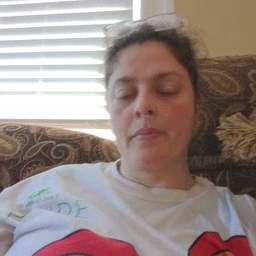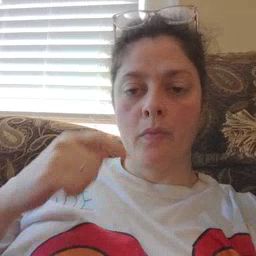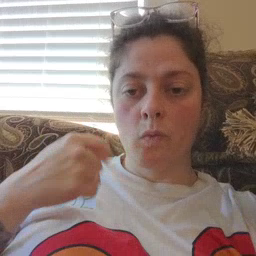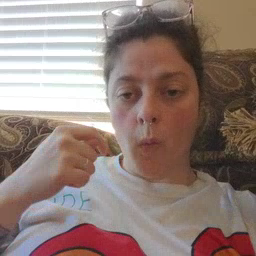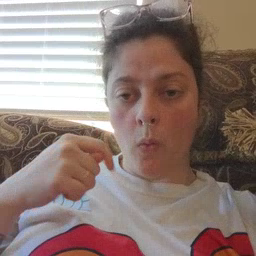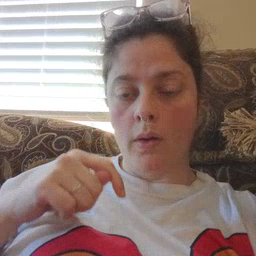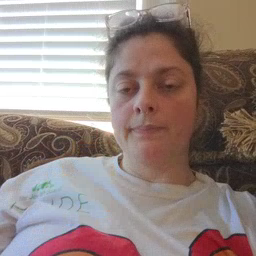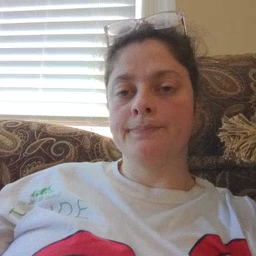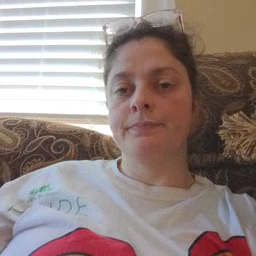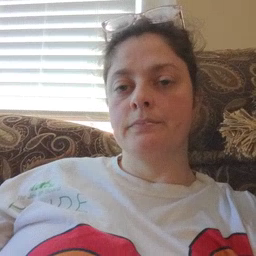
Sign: toy